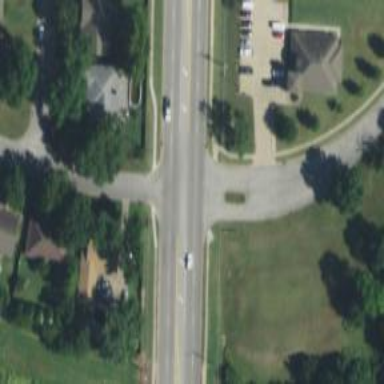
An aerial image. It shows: Road with stop sign.